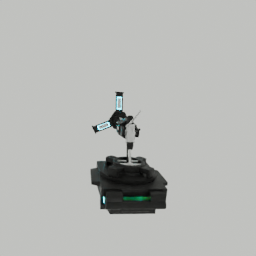
Label: mechanical